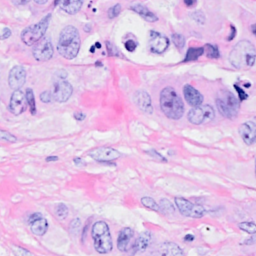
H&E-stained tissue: Breast